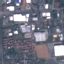
Label: Industrial